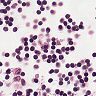
Metastatic tissue present: no